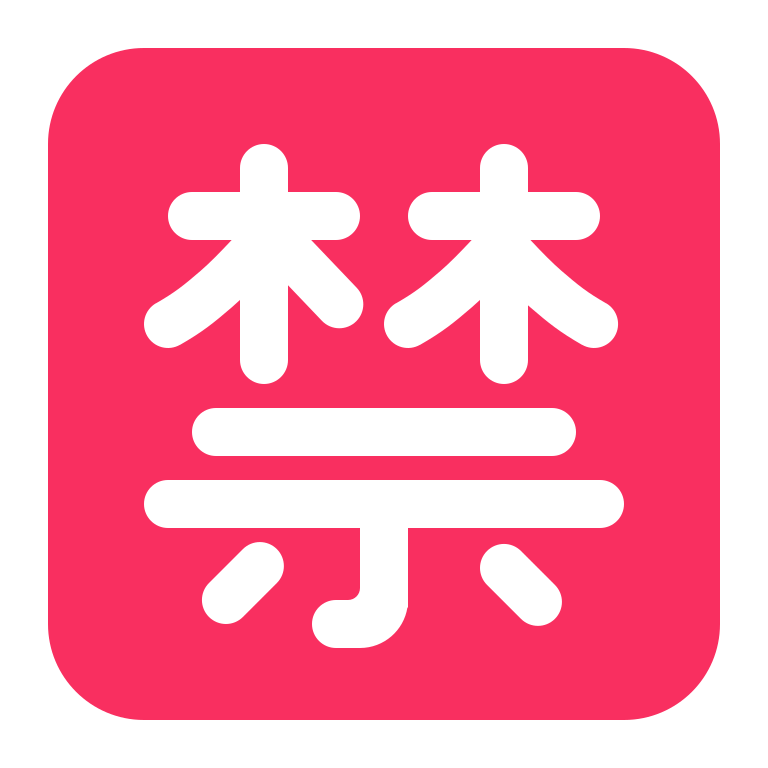
japanese prohibited button flat